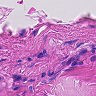
Metastatic tissue present: no